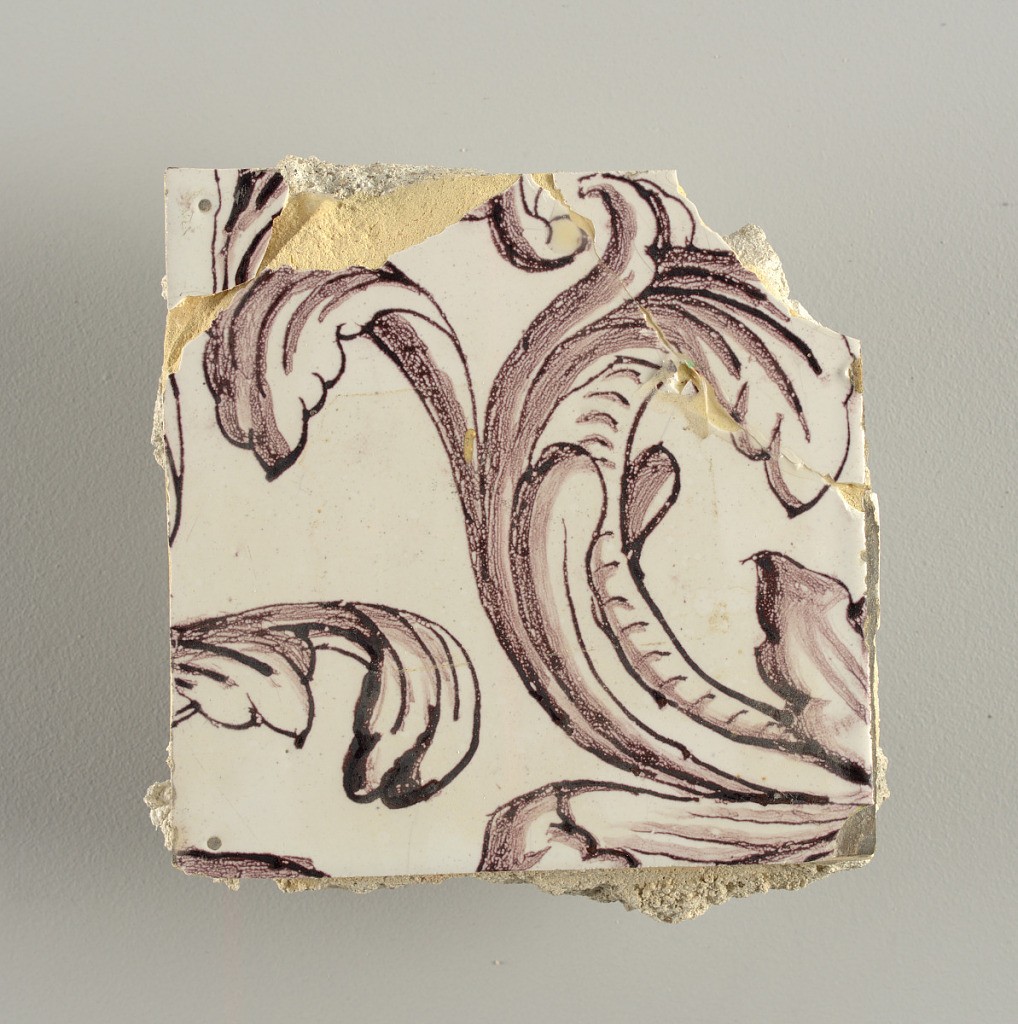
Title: Wall facing
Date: ca. 1725
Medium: Tin-glazed earthenware, underglaze
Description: Horizontal rectangle.  Thirty-seven tiles wide and twenty-one high with opening for door or window nineteen and one-half tiles high and twelve wide.  To left and right of opening, centered canopy above. Left, woman representing Hope, right, a sculputure urn.  Centered above opening, a mascaron.  Arabesque design of foliage.